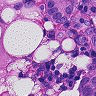
Metastatic tissue present: yes